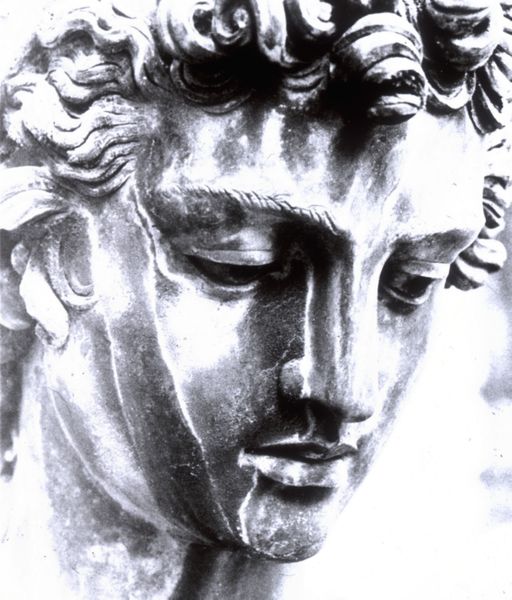
Titel: Perseus
Künstler: Benvenuto Cellini
Standort: Florenz, Piazza della Signoria, Loggia dei Lanzi (EU - I - Toskana)
Schlagwörter: mann, weiß, ausschnitt, marmor, mund, nase, ohr, profil, schwarz, blick, augen, barock, gesicht, stein, trauer, hals, schauen, figur, haare, augenbrauen, kinn, lippen, locke, locken, ohren, potrait, renaissance, brunnen, skulptur, statue, italien, spuren, spur, detail, symmetrie, metall, gesenkter blick, bronze, plastik, junge, augenbraue, foto, fotografie, antike, braue, jüngling, david, bildhauer, bernini, donatello, cellini, lippen traurig